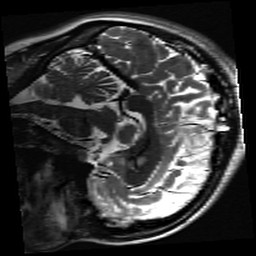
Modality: inplaneT2
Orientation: sagittal